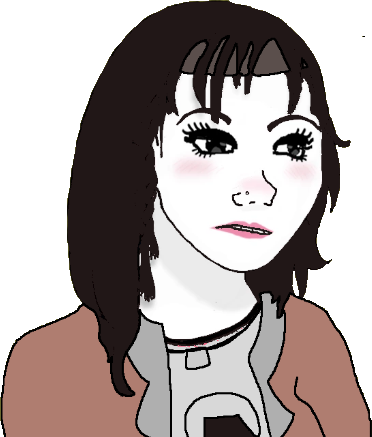
Label: 5_Daddys_Girl